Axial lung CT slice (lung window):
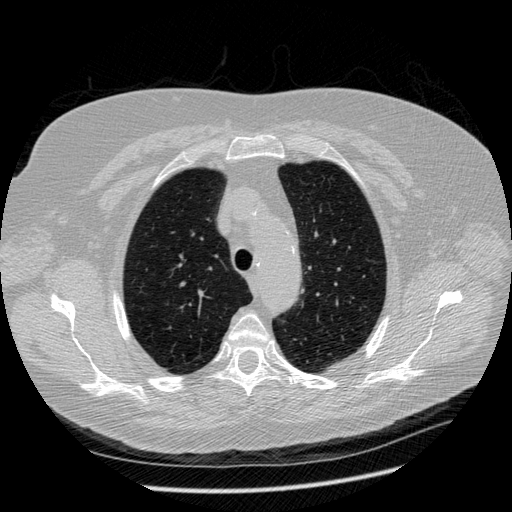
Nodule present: no